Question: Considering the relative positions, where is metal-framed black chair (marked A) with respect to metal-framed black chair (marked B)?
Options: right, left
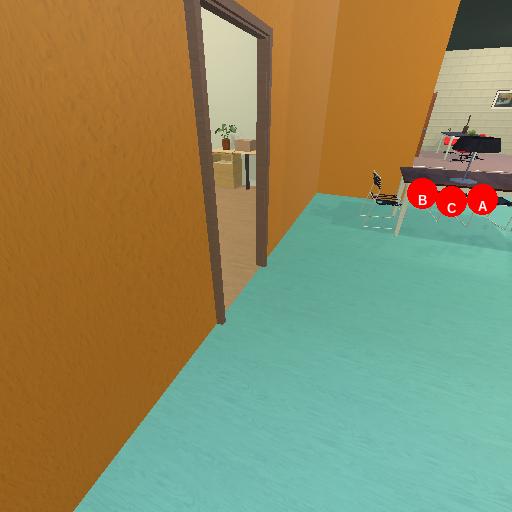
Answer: right